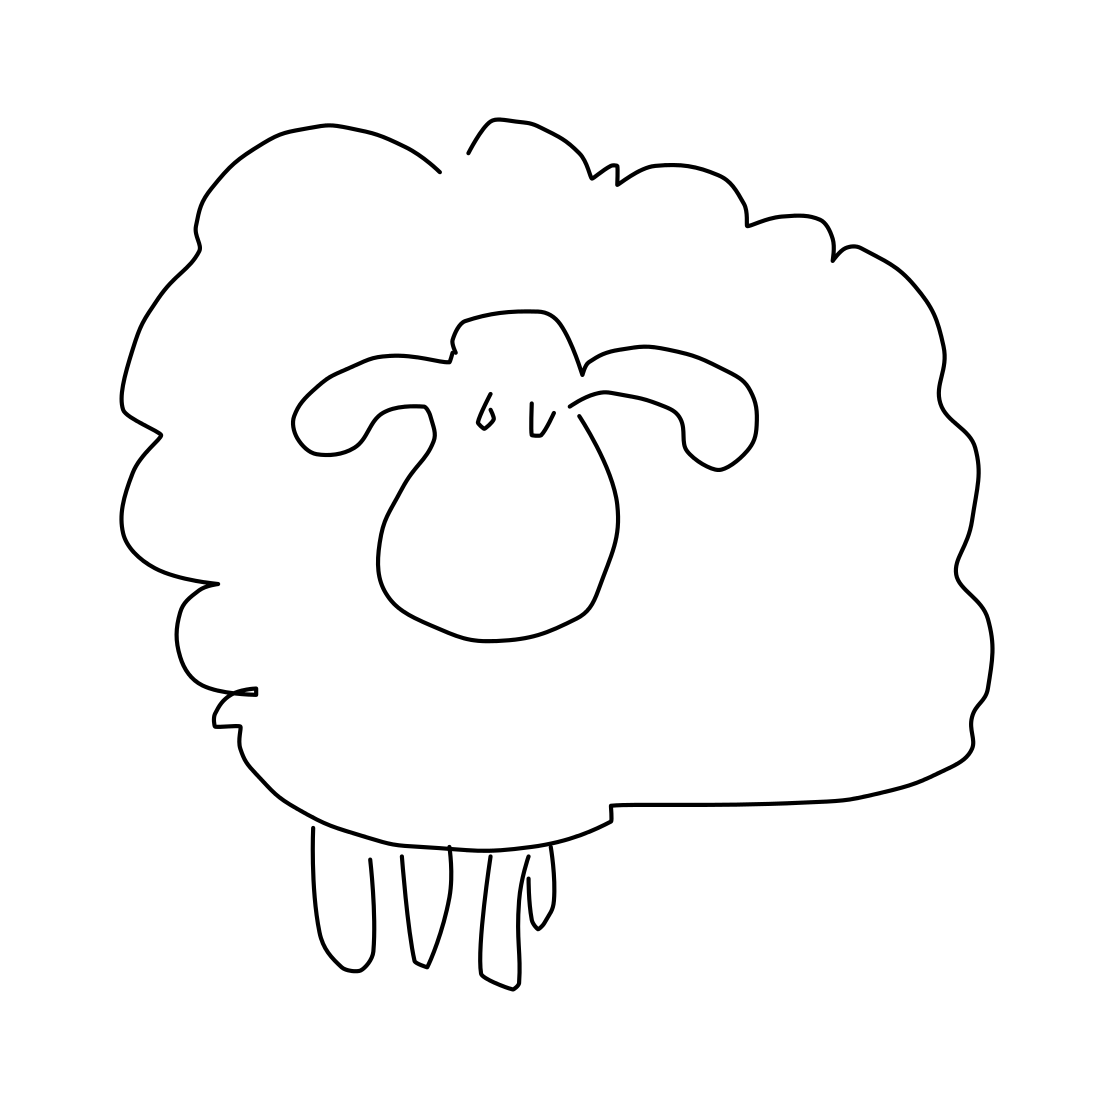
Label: sheep